Question: "Robot Game" is the first basic game I developed. The Magenta '#' character is an enemy and it is supposed have a random movement in this map, but its random movement is too fast and I tried to use Threading but it effects all characters' speed. Now, I need To call the "Enemy" method every 100 milliseconds.
Robot game Image:

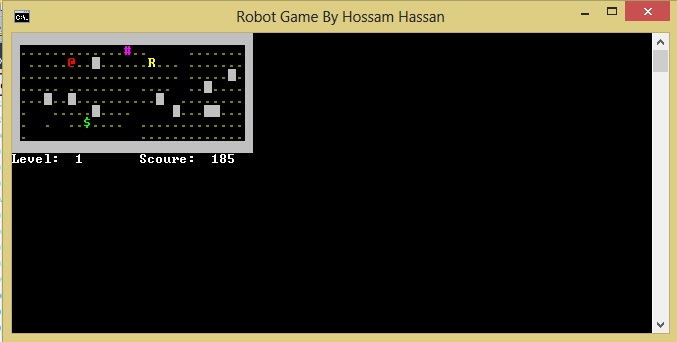
Answer: You can use <URL> might help.
System.Timer example from MSDN:
'''
public class Timer1
{
private static System.Timers.Timer aTimer;
public static void Main()
{
// Normally, the timer is declared at the class level,
// so that it stays in scope as long as it is needed.
// If the timer is declared in a long-running method,
// KeepAlive must be used to prevent the JIT compiler
// from allowing aggressive garbage collection to occur
// before the method ends. You can experiment with this
// by commenting out the class-level declaration and
// uncommenting the declaration below; then uncomment
// the GC.KeepAlive(aTimer) at the end of the method.
//System.Timers.Timer aTimer;
// Create a timer with a ten second interval.
aTimer = new System.Timers.Timer(10000);
// Hook up the Elapsed event for the timer.
aTimer.Elapsed += new ElapsedEventHandler(OnTimedEvent);
// Set the Interval to 2 seconds (2000 milliseconds).
aTimer.Interval = 2000;
aTimer.Enabled = true;
Console.WriteLine("Press the Enter key to exit the program.");
Console.ReadLine();
// If the timer is declared in a long-running method, use
// KeepAlive to prevent garbage collection from occurring
// before the method ends.
//GC.KeepAlive(aTimer);
}
// Specify what you want to happen when the Elapsed event is
// raised.
private static void OnTimedEvent(object source, ElapsedEventArgs e)
{
Console.WriteLine("The Elapsed event was raised at {0}", e.SignalTime);
}
}
'''